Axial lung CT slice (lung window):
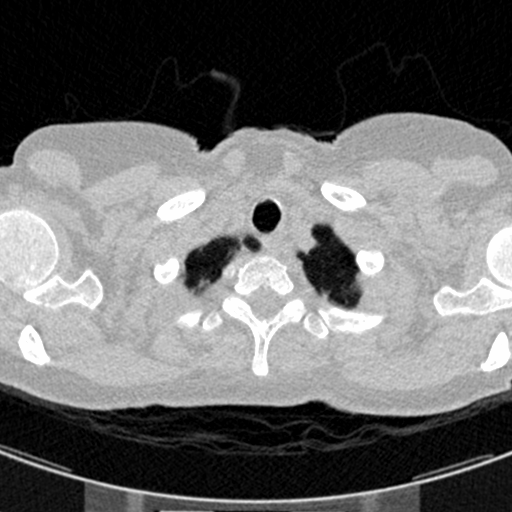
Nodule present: no